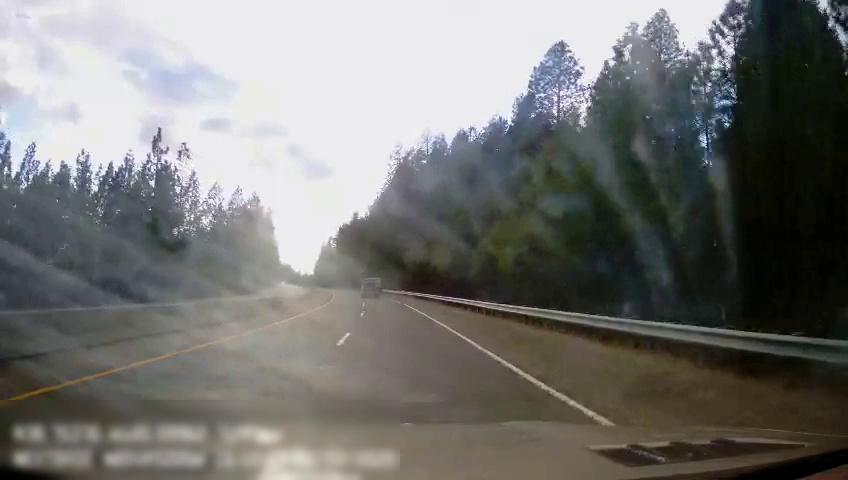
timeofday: Day
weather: Cloudy
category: Drivable Space
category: Drivable Space
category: Vehicles | Van
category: Lanes | Current Lane
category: Lanes | Alternate Lane
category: Lanes | Alternate Lane